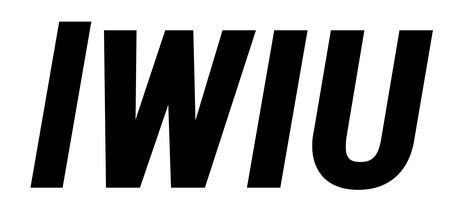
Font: Roboto-Italic_Condensed_ExtraBold_Italic